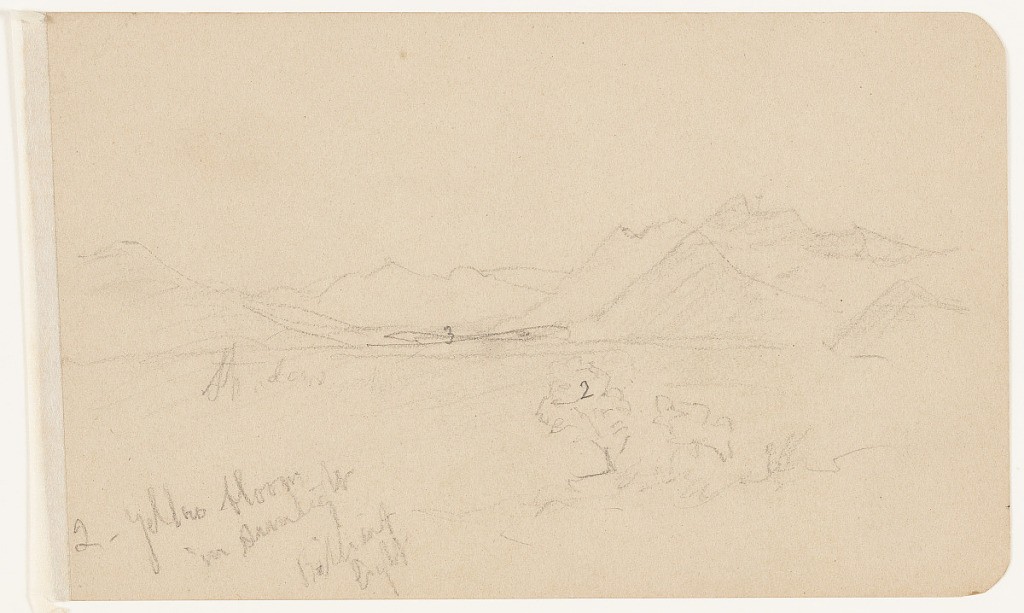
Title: Mountains and Valley, Mexico
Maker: Frederic Edwin Church, American, 1826–1900
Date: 1892–93
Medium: Graphite on light brown wove paper
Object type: Drawing
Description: Landscape sketch showing a view of an expansive valley bounded by rugged mountains in Mexico. In the foreground, two trees with blooming canopies are faintly rendered at lower right. The flat, wide floor of the valley extends from the middle distance and into the background, where it is bounded by mountain ranges on all sides. These rugged ranges with their many sharp peaks create a serrated horizon. Large mountain at right heavily shaded.